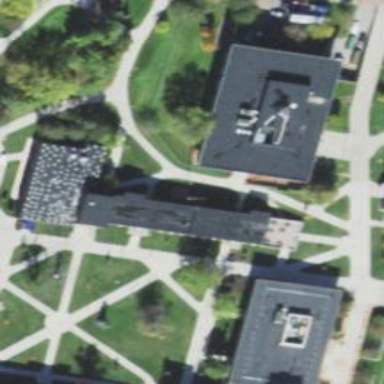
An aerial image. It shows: University building with library inside.